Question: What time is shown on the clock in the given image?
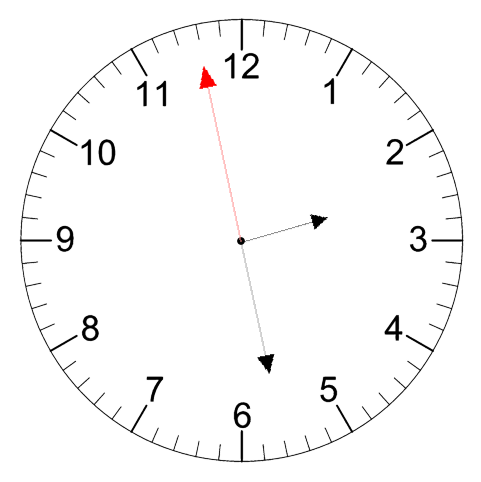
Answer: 02:27:58